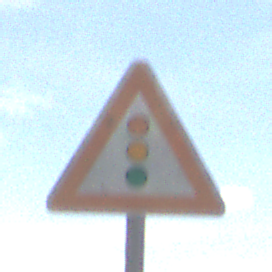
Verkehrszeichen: Lichtzeichenanlage
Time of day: Midday
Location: Outdoor (Nature)
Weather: PartlyCloudy
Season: NotSpecified
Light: Natural